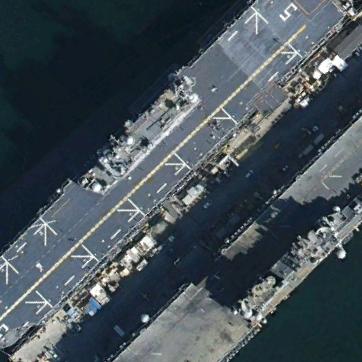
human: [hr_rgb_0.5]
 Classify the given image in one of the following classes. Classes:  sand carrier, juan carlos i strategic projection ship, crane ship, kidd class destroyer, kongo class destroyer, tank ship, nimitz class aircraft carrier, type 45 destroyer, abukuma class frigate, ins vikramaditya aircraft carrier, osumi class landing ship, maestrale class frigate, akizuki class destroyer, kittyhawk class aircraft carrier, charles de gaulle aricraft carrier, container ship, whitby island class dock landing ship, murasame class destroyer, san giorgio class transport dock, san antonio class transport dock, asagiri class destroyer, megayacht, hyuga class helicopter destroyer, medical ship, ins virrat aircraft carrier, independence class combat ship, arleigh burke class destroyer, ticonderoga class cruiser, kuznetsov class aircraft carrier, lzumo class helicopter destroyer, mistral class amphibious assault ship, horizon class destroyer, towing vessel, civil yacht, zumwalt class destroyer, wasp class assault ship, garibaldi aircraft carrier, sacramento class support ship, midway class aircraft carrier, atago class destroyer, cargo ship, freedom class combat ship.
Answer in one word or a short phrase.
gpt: Wasp class assault ship